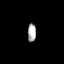
Tissue: prostate
Cell type: T cells
Senescence score: 0.797
Nuclear area (px): 150
Mean DAPI intensity: 173.62